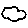
Label: cloud